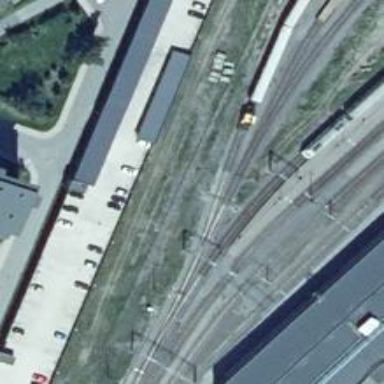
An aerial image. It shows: Wedge is used for the railway derail.